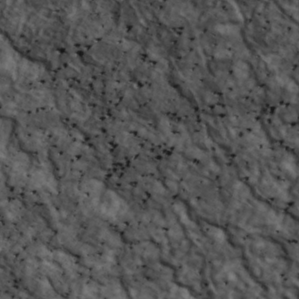
Label: non_frost